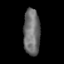
Tissue: skin
Cell type: Epithelial cells
Senescence score: 0.2678
Nuclear area (px): 755
Mean DAPI intensity: 110.052